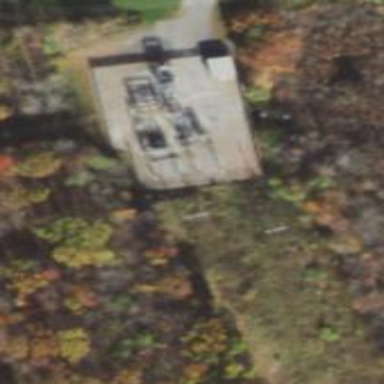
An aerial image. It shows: Power station.